Question: I've read how to render Julia fractals <URL>. I'm pretty thorough with two-degree Julia sets with equations of form but I don't know how to render complex Julia functions like and other complex functions which involve sine and cosine. How do we render these type of functions? Also, what color mapping should be used in exponential functions?
For instance I want to achieve something like the following image and others given on <URL>.

Here is what I tried:
'''
package plane.complex;
/**
* code>ComplexNumber</code> is a class which implements complex numbers in Java.
* It includes basic operations that can be performed on complex numbers such as,
* addition, subtraction, multiplication, conjugate, modulus and squaring.
*
* @author Abdul Fatir
* @version 1.0
*
*/
public class ComplexNumber
{
/**
* The real, Re(z), part of the <code>ComplexNumber</code>.
*/
private double real;
/**
* The imaginary, Im(z), part of the <code>ComplexNumber</code>.
*/
private double imaginary;
/**
* Constructs a new <code>ComplexNumber</code> object with both real and imaginary parts 0 (z = 0 + 0i).
*/
public ComplexNumber()
{
real = 0.0;
imaginary = 0.0;
}
/**
* Constructs a new <code>ComplexNumber</code> object.
* @param real the real part, Re(z), of the complex number
* @param imaginary the imaginary part, Im(z), of the complex number
*/
public ComplexNumber(double real, double imaginary)
{
this.real = real;
this.imaginary = imaginary;
}
/**
* Adds another <code>ComplexNumber</code> to the current complex number.
* @param complex_number the complex number to be added to the current complex number
*/
public void add(ComplexNumber complex_number)
{
this.real = this.real + complex_number.real;
this.imaginary = this.imaginary + complex_number.imaginary;
}
/**
* The complex conjugate of the current complex number.
* @return a <code>ComplexNumber</code> object which is the conjugate of the current complex number
*/
public ComplexNumber conjugate()
{
return new ComplexNumber(this.real,-this.imaginary);
}
/**
* The modulus, magnitude or the absolute value of current complex number.
* @return the magnitude or modulus of current complex number
*/
public double mod()
{
return Math.sqrt(Math.pow(this.real,2) + Math.pow(this.imaginary,2));
}
/**
* The square of the current complex number.
* @return a <code>ComplexNumber</code> object which is the square of the current complex number
*/
public ComplexNumber square()
{
double _real = this.real*this.real - this.imaginary*this.imaginary;
double _imaginary = 2*this.real*this.imaginary;
return new ComplexNumber(_real,_imaginary);
}
/**
* Multiplies another <code>ComplexNumber</code> to the current complex number.
* @param complex_number the complex number to be multiplied to the current complex number
*/
public void multiply(ComplexNumber complex_number)
{
double _real = this.real*complex_number.real - this.imaginary*complex_number.imaginary;
double _imaginary = this.real*complex_number.imaginary + this.imaginary*complex_number.real;
this.real = _real;
this.imaginary = _imaginary;
}
/**
* Prints the complex number in x + yi format
*/
@Override
public String toString()
{
return this.real+" + "+this.imaginary+"i";
}
/**
* Calculates the exponential of the <code>ComplexNumber</code>
* @param complex_number The input complex number
* @return a <code>ComplexNumber</code> which is e^(input complex_number)
*/
public static ComplexNumber exp(ComplexNumber complex_number)
{
double a = complex_number.real;
double b = complex_number.imaginary;
a = Math.exp(a)*Math.cos(b);
b = Math.exp(a)*Math.sin(b);
return new ComplexNumber(a,b);
}
}
'''
Here is how I tried to render:
'''
for(int X=0; X<WIDTH; X++)
{
for(int Y=0; Y<HEIGHT; Y++)
{
ComplexNumber oldz = new ComplexNumber();
ComplexNumber newz = new ComplexNumber(2.0*(X-WIDTH/2)/(WIDTH/2), 1.33*(Y-HEIGHT/2)/(HEIGHT/2) );
int i;
for(i=0;i<max_iter; i++)
{
oldz = newz;
newz=ComplexNumber.exp(newz);
newz.add(constant);
if(newz.mod() > 2)
break;
}
float Brightness = i < max_iter ? 1f : 0;
float Hue = i%256 /255.0f;
Color color = Color.getHSBColor(Hue, Saturation, Brightness);
img.setRGB(X,Y, color);
}
}
'''
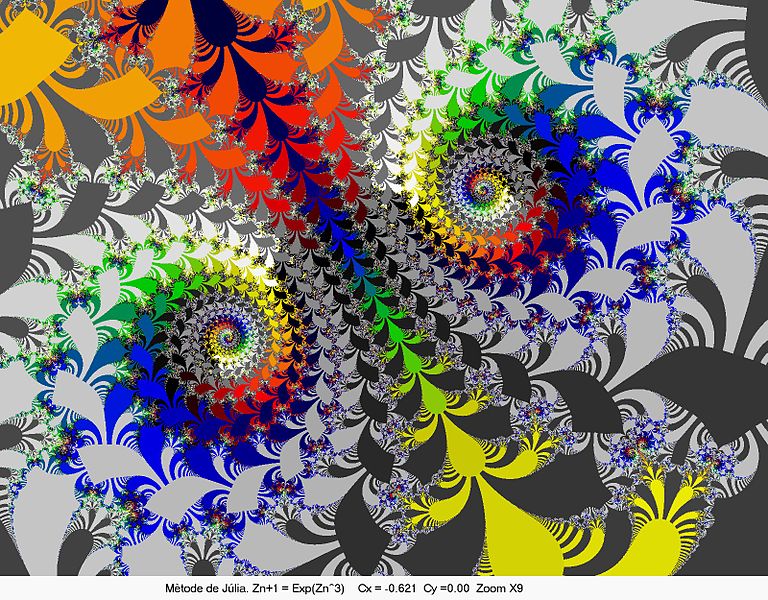
Answer: In the exp function, you used the value 'a' again after changing it, but requiring it in its unchanged version. Replace with
'''
public static ComplexNumber exp(ComplexNumber complex_number)
{
double a = complex_number.real;
double b = complex_number.imaginary;
double r = Math.exp(a);
a = r*Math.cos(b);
b = r*Math.sin(b);
return new ComplexNumber(a,b);
}
'''